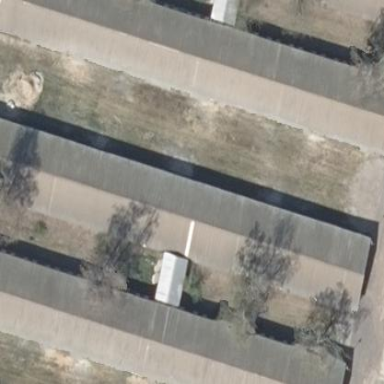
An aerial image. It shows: Gabled grey roof on farm auxiliary building. The roof is oriented along the length of the structure.